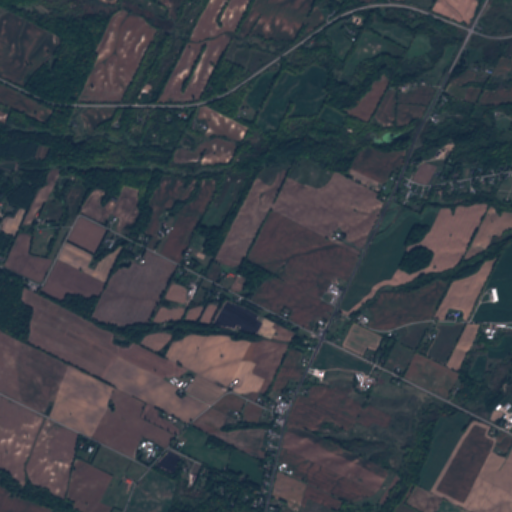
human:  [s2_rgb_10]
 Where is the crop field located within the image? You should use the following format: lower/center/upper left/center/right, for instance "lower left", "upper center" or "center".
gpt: The crop field is located in the center right of the image.
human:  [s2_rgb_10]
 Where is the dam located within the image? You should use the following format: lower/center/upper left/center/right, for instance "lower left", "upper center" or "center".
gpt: The dam is located in the upper left of the image.
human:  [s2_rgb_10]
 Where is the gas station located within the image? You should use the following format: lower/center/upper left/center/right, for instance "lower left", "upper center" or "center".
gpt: The gas station is located in the lower center of the image.
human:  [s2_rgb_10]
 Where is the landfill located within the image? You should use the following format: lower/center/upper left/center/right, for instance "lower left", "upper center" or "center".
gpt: There is no landfill in the image.